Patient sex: M
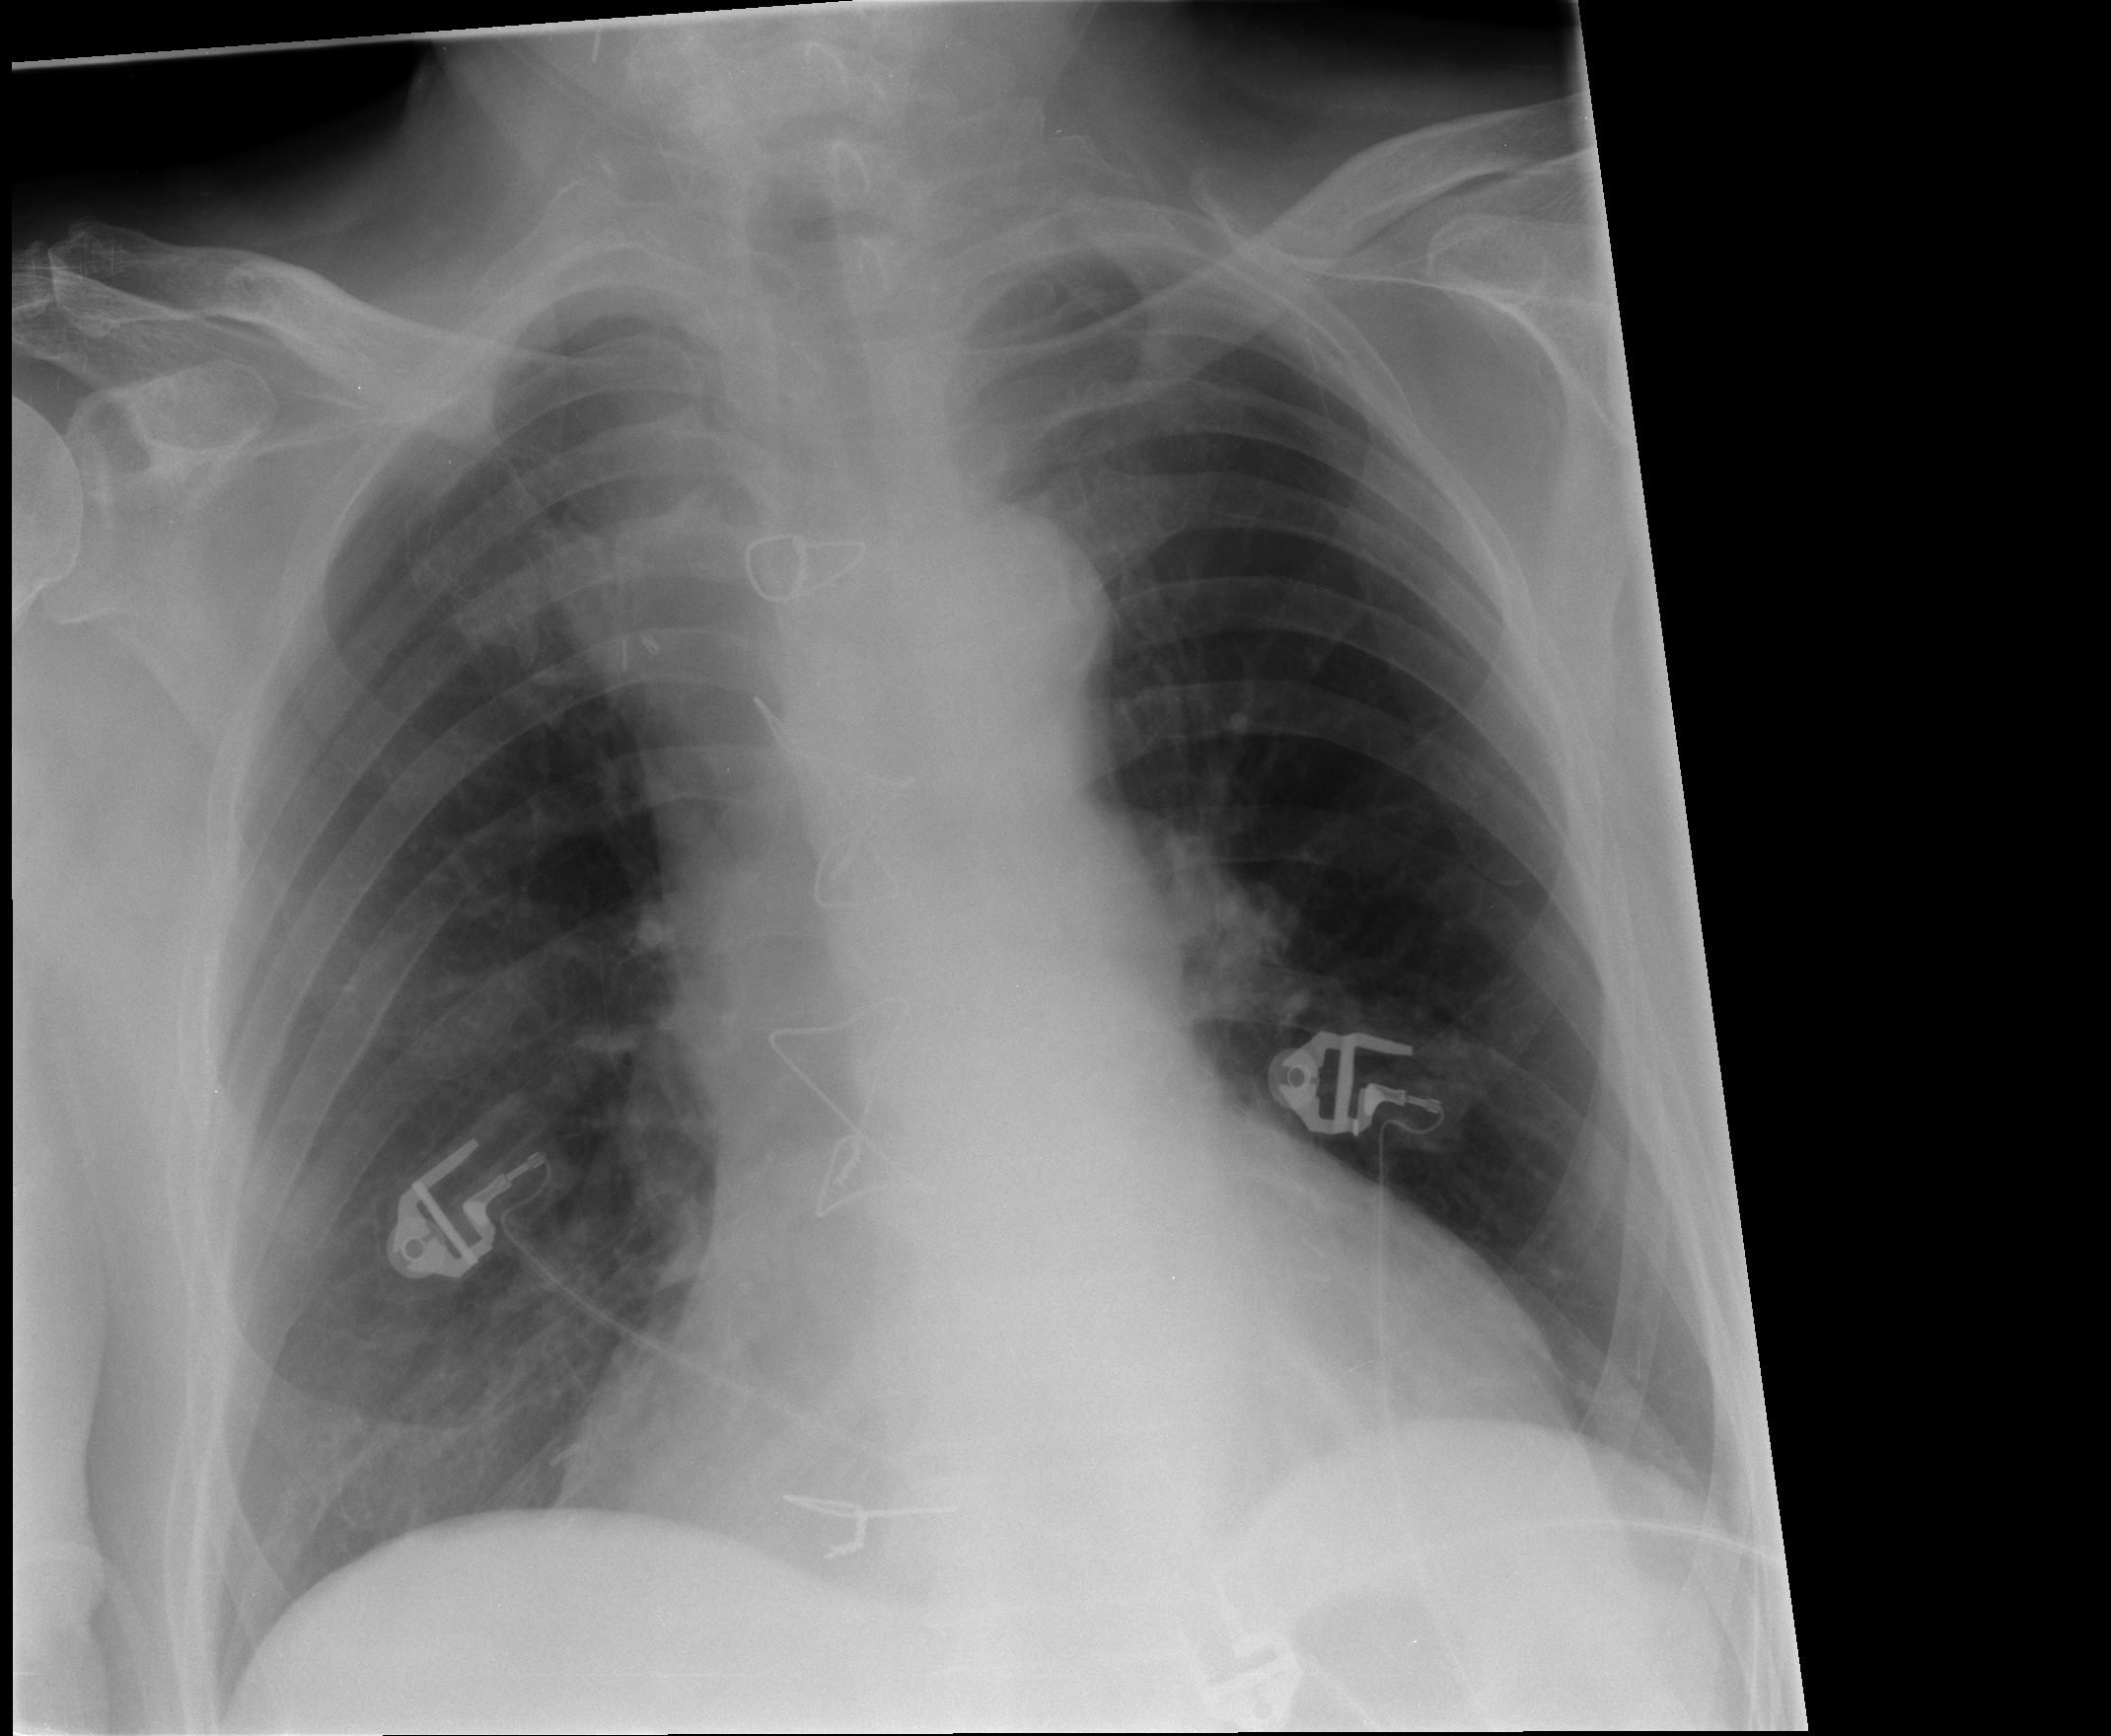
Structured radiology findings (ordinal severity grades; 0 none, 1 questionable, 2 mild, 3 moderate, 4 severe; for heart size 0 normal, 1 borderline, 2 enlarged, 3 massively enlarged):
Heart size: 2
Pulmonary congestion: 0
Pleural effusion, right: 0
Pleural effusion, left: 0
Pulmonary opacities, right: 0
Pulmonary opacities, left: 0
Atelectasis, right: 0
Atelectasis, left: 1